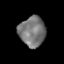
Tissue: prostate
Cell type: T cells
Senescence score: 0.3255
Nuclear area (px): 777
Mean DAPI intensity: 118.864